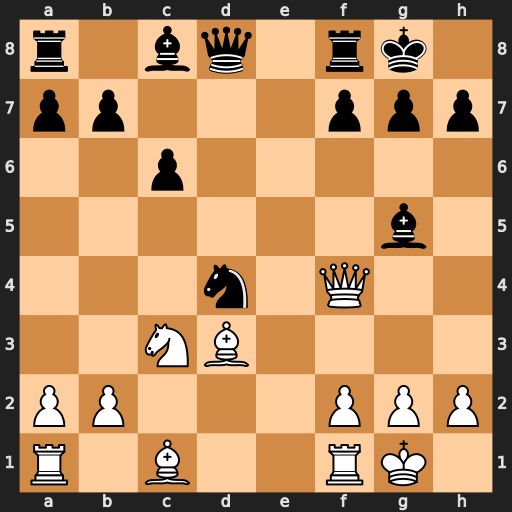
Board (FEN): r1bq1rk1/pp3ppp/2p5/6b1/3n1Q2/2NB4/PP3PPP/R1B2RK1
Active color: w
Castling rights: -
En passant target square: -
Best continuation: Qxg5 Nf3+ gxf3